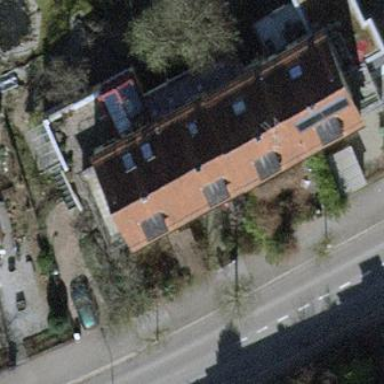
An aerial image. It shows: Building with tile roof.